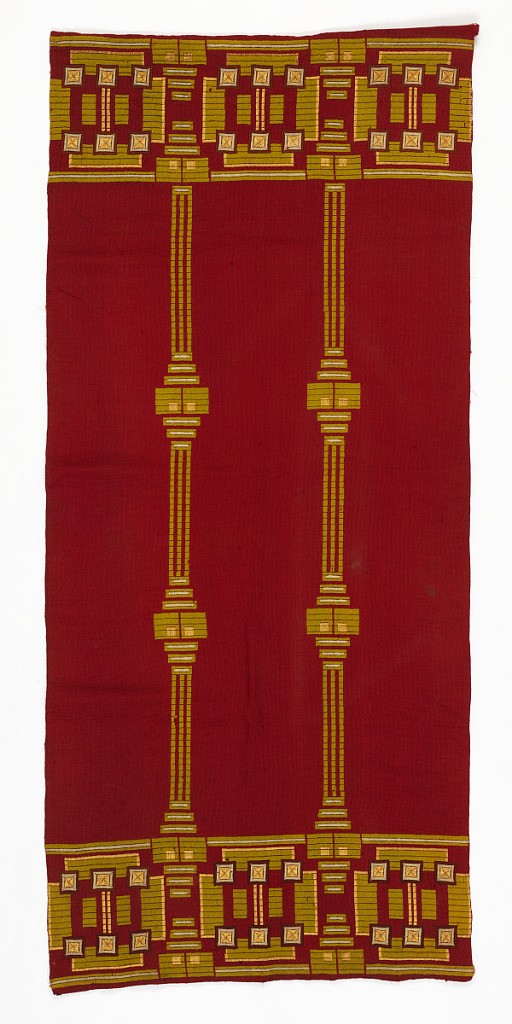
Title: Panels
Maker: Unknown
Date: ca. 1907
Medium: wool ground, wool and silk embroidery, cotton and linen velvet lining Technique: embroidered on plain weave
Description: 2019-28-51-a,b: Crimson curtain panels have chartreuse, dark red a...;     5896.55b.2019: Crimson curtain panels have chartreuse, dark red a...